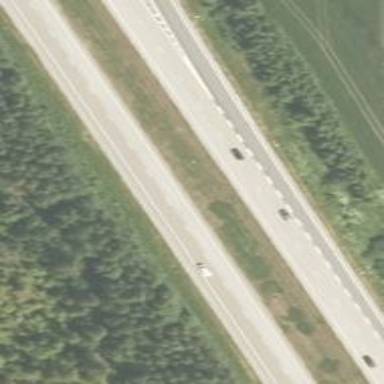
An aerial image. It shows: Asphalt motorway.